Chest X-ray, PA view. Patient: 51 years old, sex F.
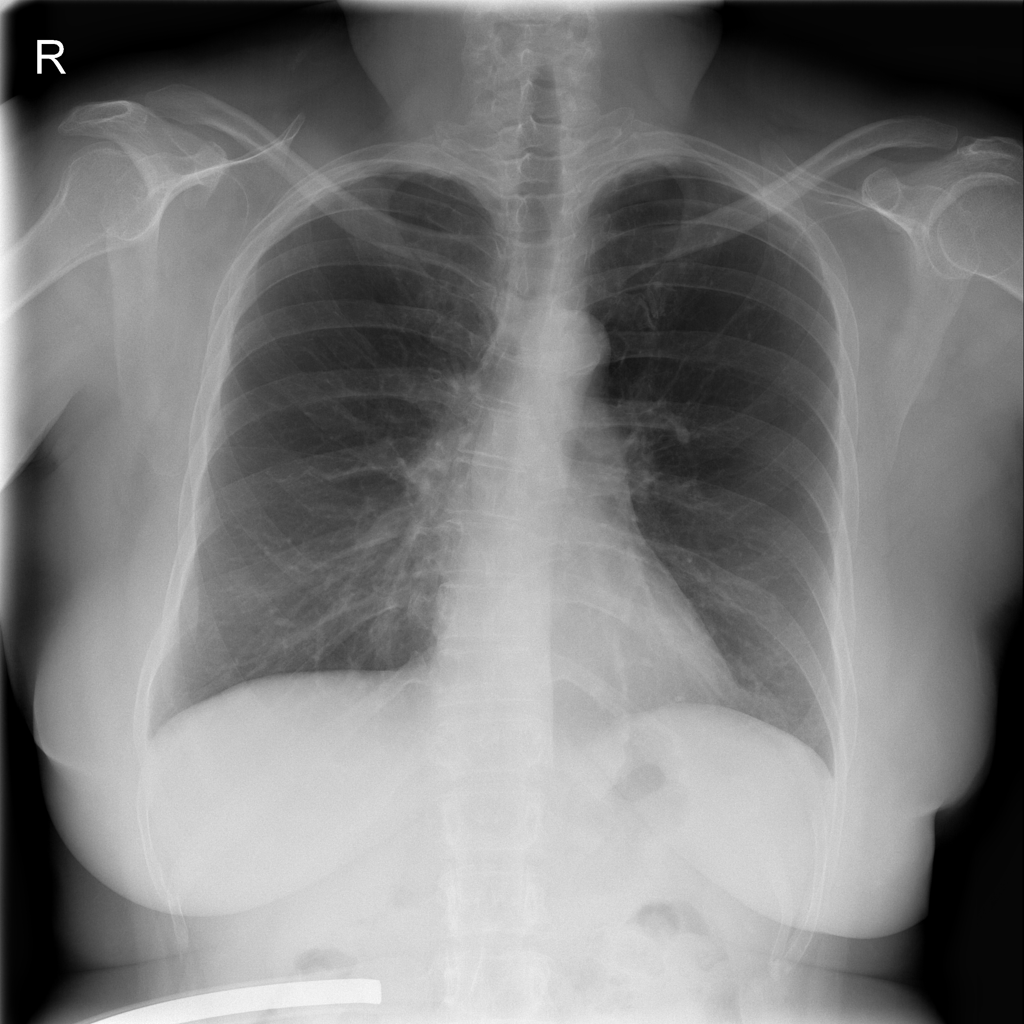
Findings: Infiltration